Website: macys
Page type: delivery-shipping
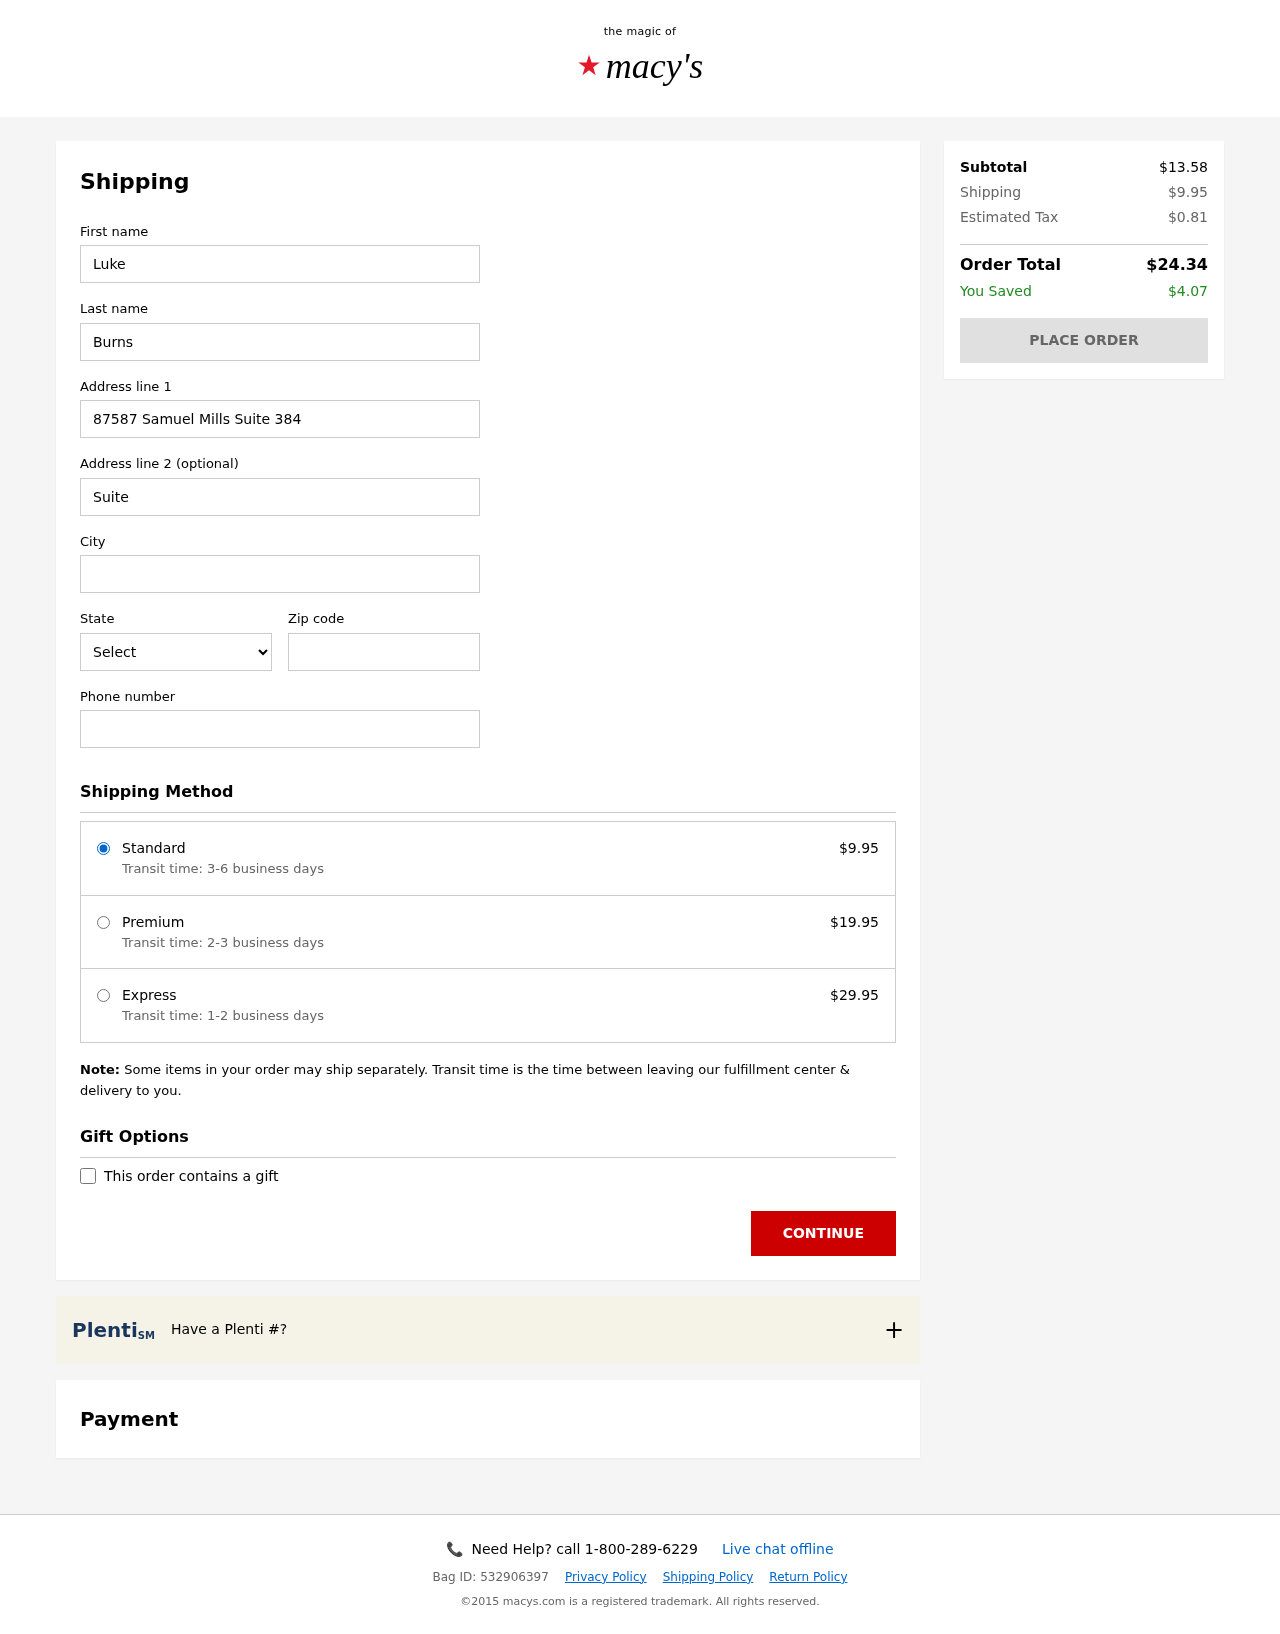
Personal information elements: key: PII_CITY
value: West Zacharyfurt
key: PII_FIRSTNAME
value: Luke
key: PII_LASTNAME
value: Burns
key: PII_PHONE
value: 9665510333
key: PII_POSTCODE
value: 24109
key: PII_STATE_ABBR
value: HI
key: PII_STREET
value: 87587 Samuel Mills Suite 384
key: PII_STREET2
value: Suite 292
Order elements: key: ORDER_SHIPPING_COST
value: $9.95
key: ORDER_SHIPPING_PREMIUM
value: $19.95
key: ORDER_SHIPPING_EXPRESS
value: $29.95
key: ORDER_SUBTOTAL
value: $13.58
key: ORDER_TAX
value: $0.81
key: ORDER_TOTAL
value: $24.34
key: ORDER_SAVINGS
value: $4.07